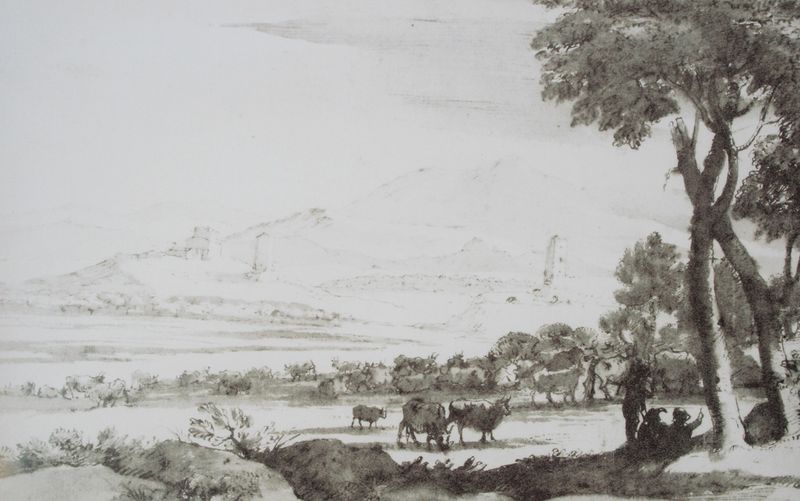
Titel: Campagna bei Rom, Ansicht des Prato Longo
Künstler: Claude Lorrain
Standort: Paris
Institution: Petit Palais
Schlagwörter: baum, berg, blätter, gemälde, himmel, laub, schatten, weiß, wolken, bäume, landschaft, menschen, stadt, grau, kreide, licht, schwarz, skizze, zeichnung, gebäude, gras, tiere, wiese, blass, stein, bild, bach, baumstamm, ebene, erde, feld, gräser, hügel, kühe, natur, weide, zweige, sonne, boden, anhöhe, turm, ansicht, abhang, afrika, gebirge, wüste, mauer, herde, kuh, rind, farblos, romantik, foto, laviert, tusche, ruine, rinder, schaf, burg, türme, kohle, idyll, kuppe, radierung, stich, bleistift, ruinen, arkadien, ochse, hirte, hirten, ziege, ziegen, tuschezeichnung, nordalpin, verwaschen, hintergrund vordergrund, hirtenszene, 17. jahrhundert, wisent, kuh berg baum strauch menschen, roos